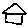
Label: house